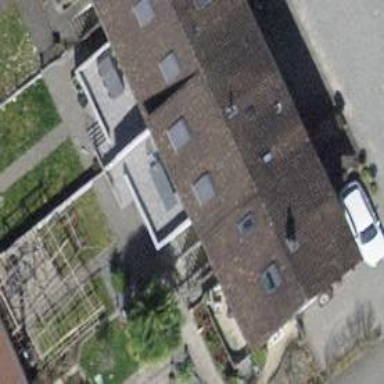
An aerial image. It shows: Terrace building.